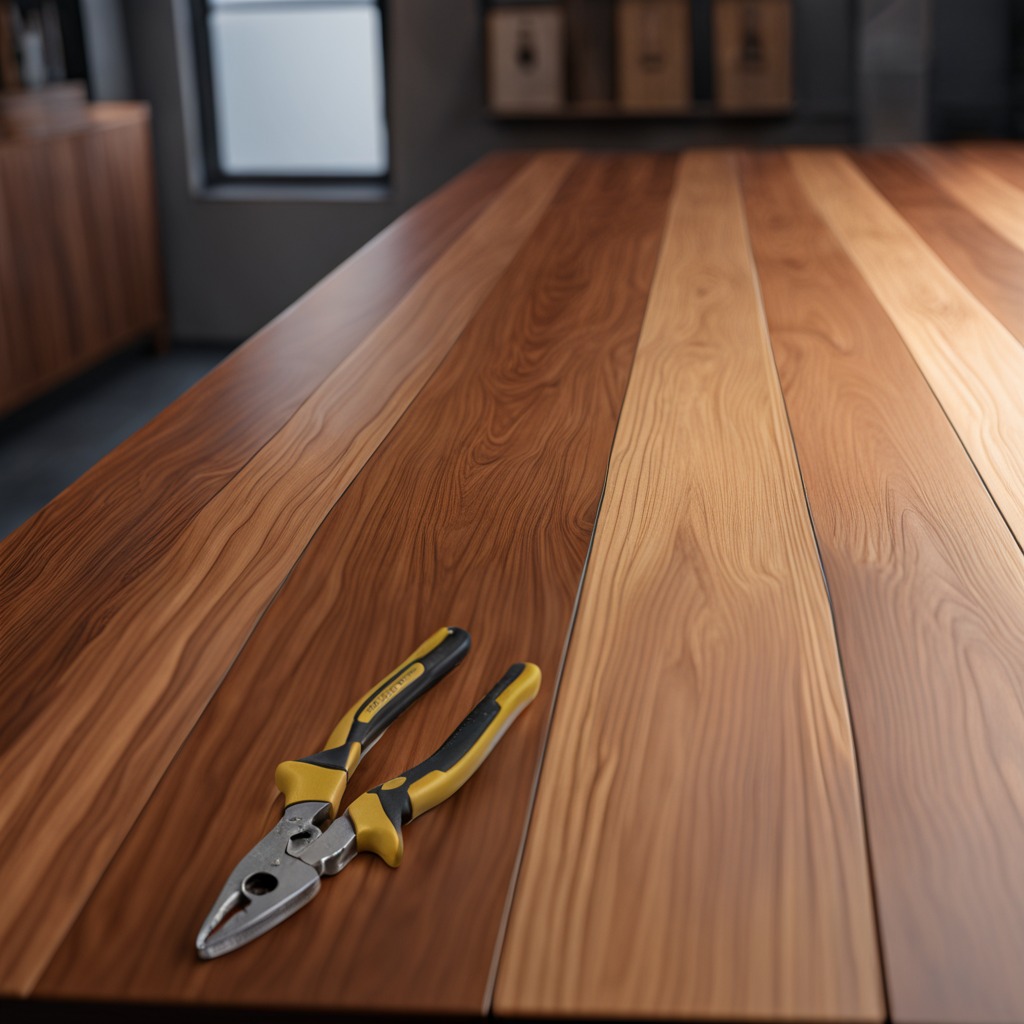
A plier is lying on a wooden table in a carpentry studio with rich wood textures side lighting.